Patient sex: M
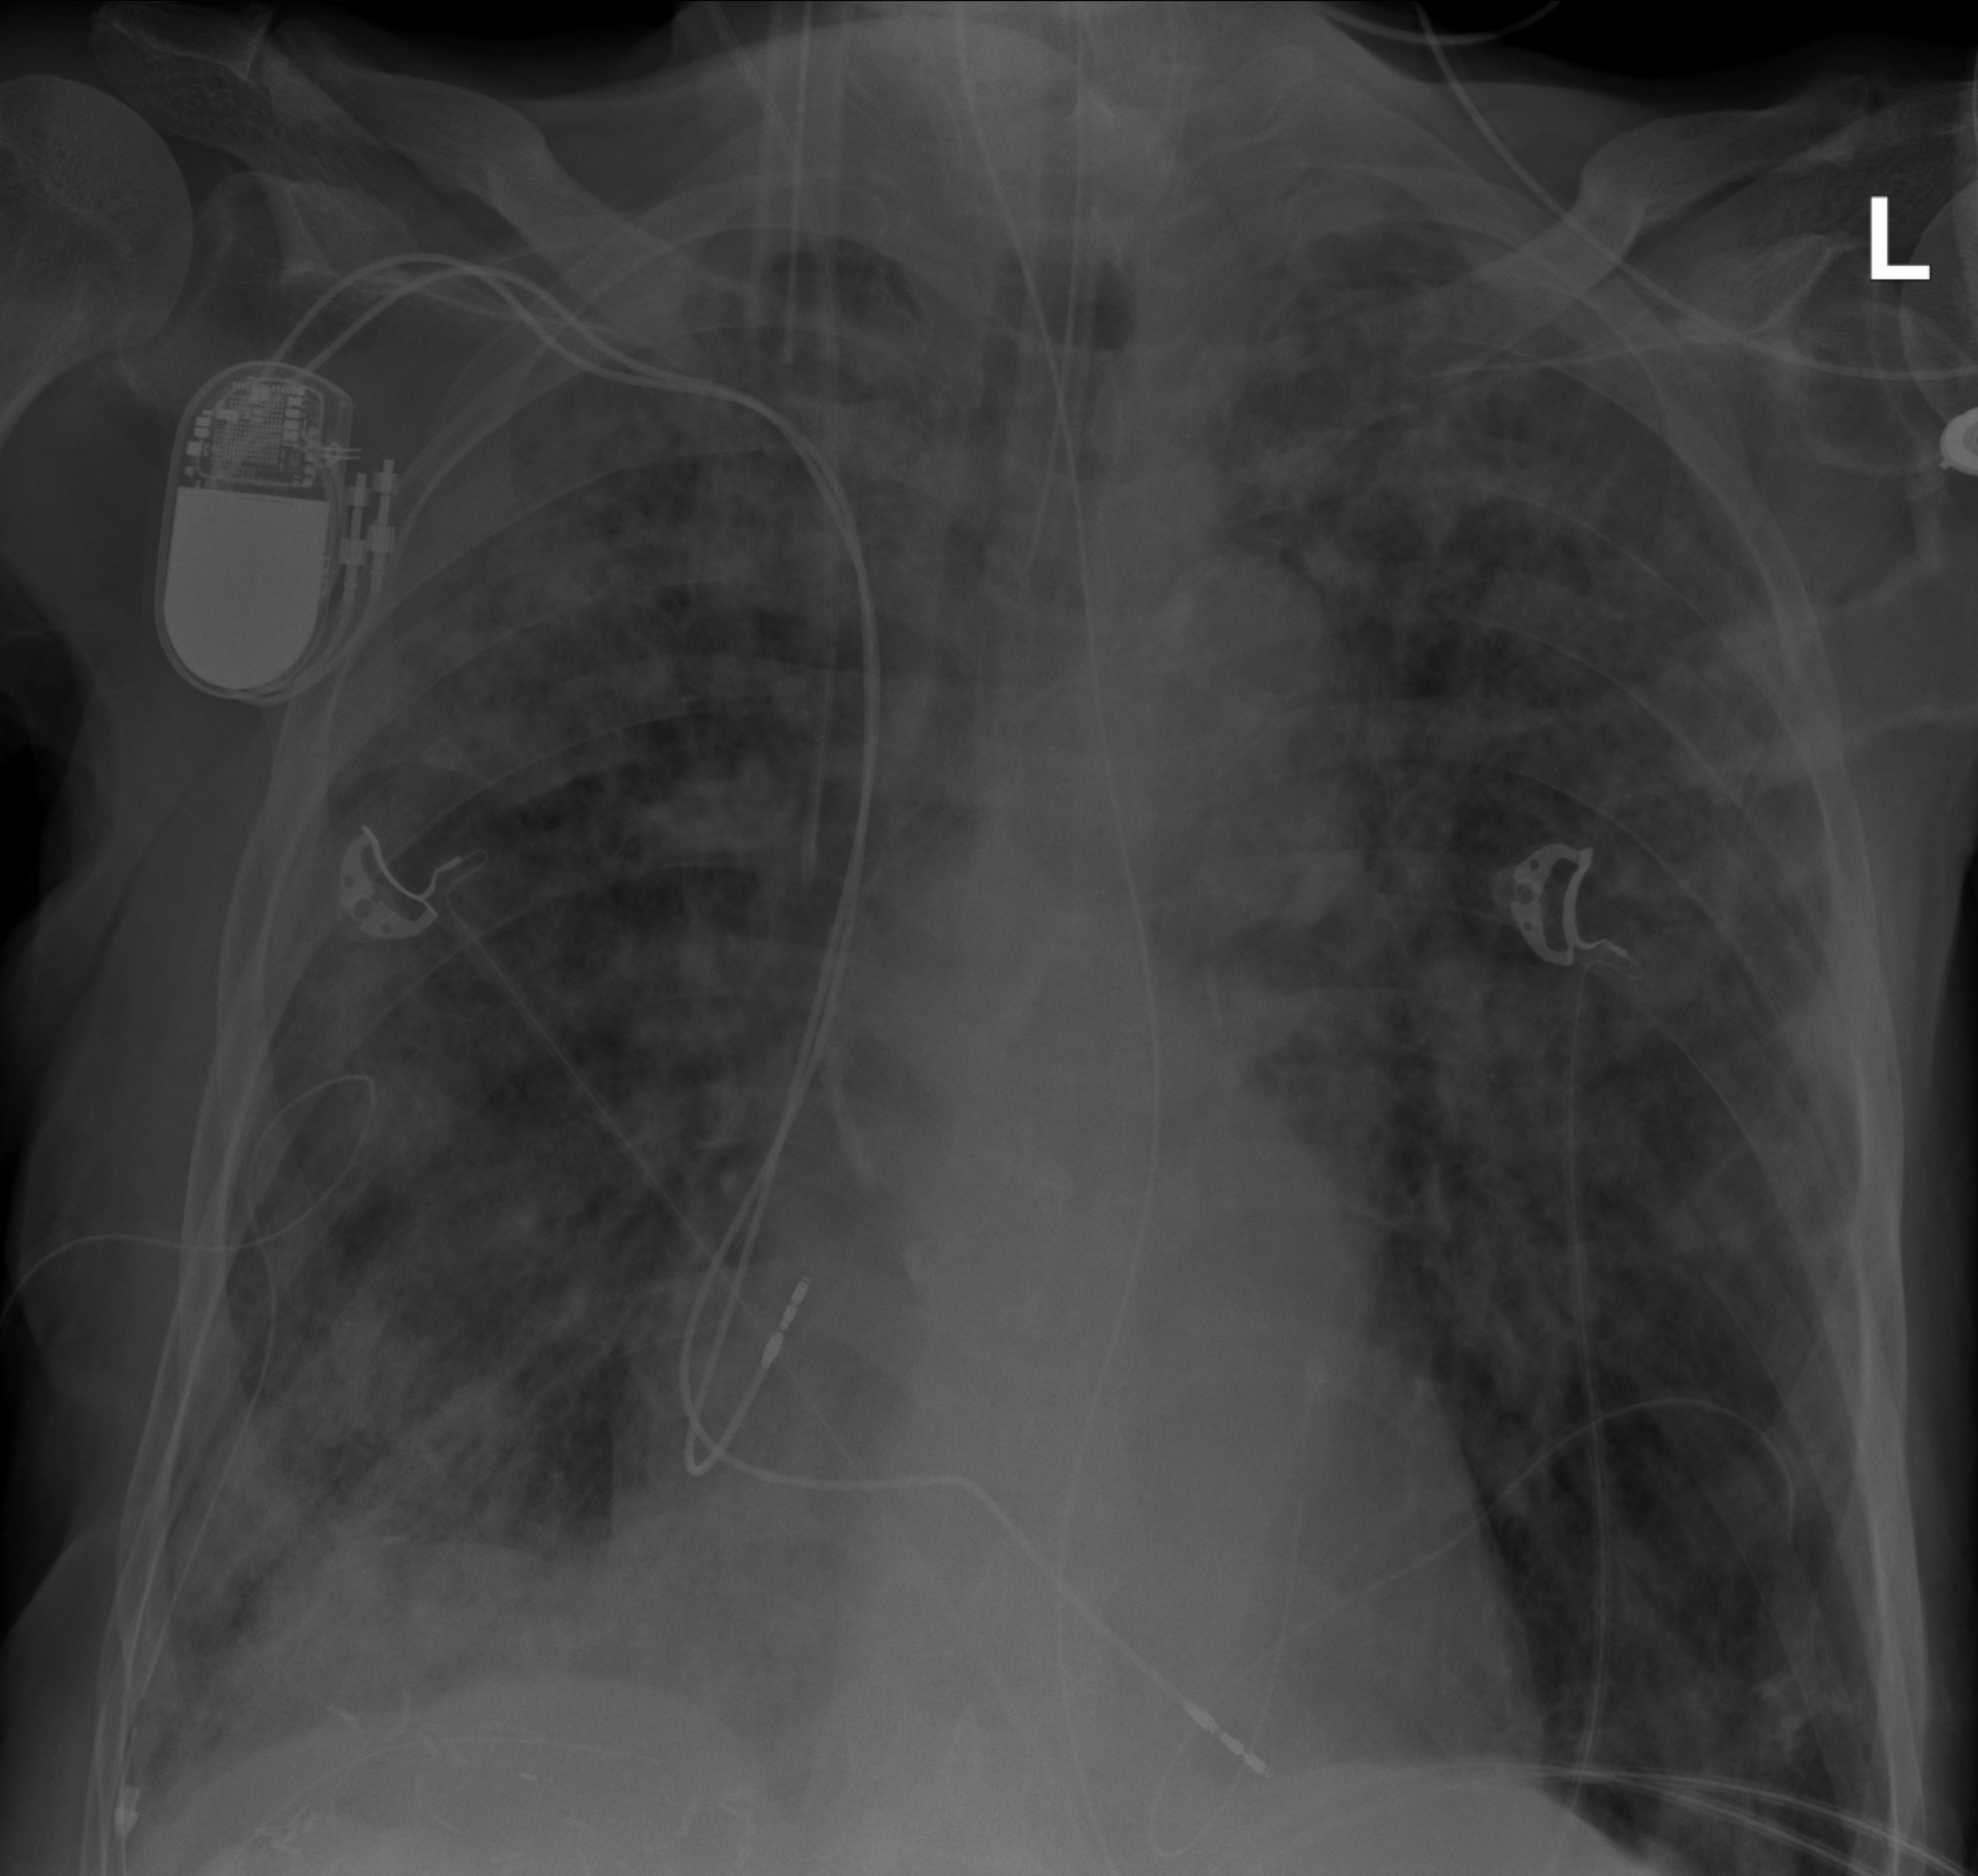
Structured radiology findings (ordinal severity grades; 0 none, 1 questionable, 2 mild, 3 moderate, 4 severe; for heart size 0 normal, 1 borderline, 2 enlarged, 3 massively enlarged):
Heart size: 2
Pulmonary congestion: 2
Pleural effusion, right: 2
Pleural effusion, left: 0
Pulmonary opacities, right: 4
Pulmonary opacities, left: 4
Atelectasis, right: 3
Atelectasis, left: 3